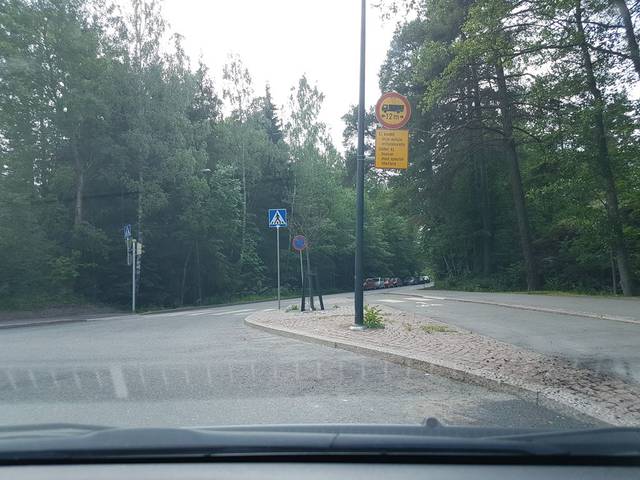
Region: Finland
Coordinates: 60.193, 24.895